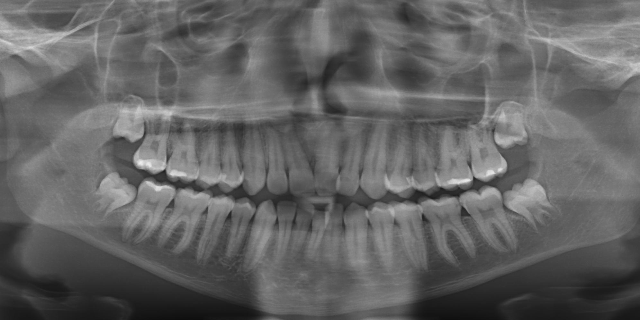
adult